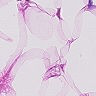
Metastatic tissue present: no